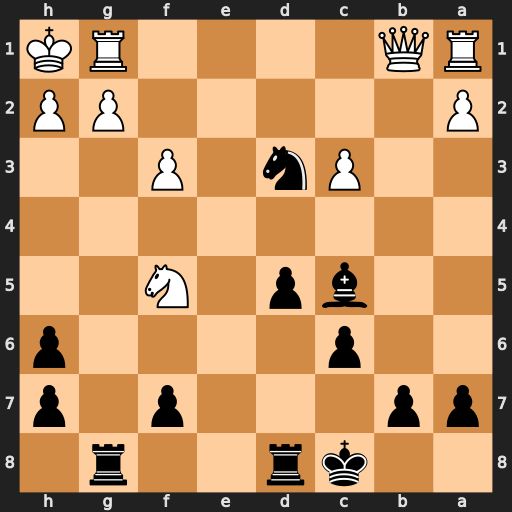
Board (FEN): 2kr2r1/pp3p1p/2p4p/2bp1N2/8/2Pn1P2/P5PP/RQ4RK
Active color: b
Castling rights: -
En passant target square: -
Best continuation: Nf2#